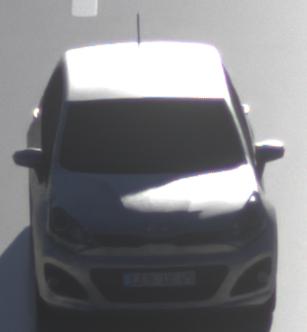
Make: KIA
Model: Rio 1.2
Detailed model: Rio (UB)
Model produced from: 2011/09
Model produced until: 2015/01
Doors: 3
Color: white
Road condition: wet road
Daytime: sunrise or sunset
Contrast: medium contrast